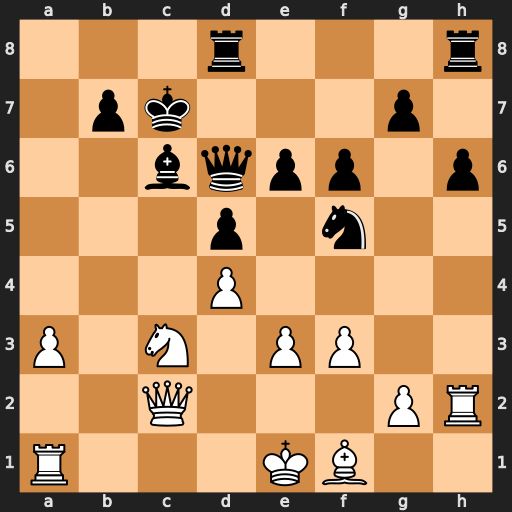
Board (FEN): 3r3r/1pk3p1/2bqpp1p/3p1n2/3P4/P1N1PP2/2Q3PR/R3KB2
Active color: w
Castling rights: Q
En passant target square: -
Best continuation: Nb5+ Kd7 Nxd6